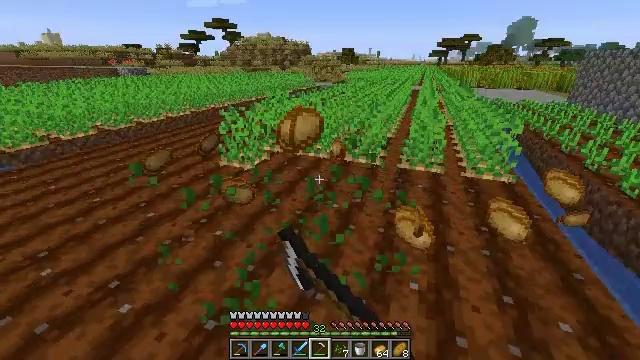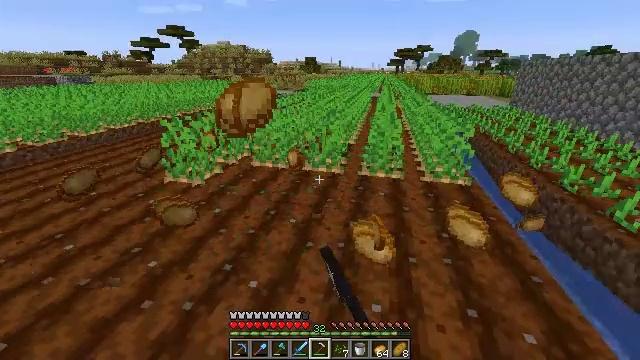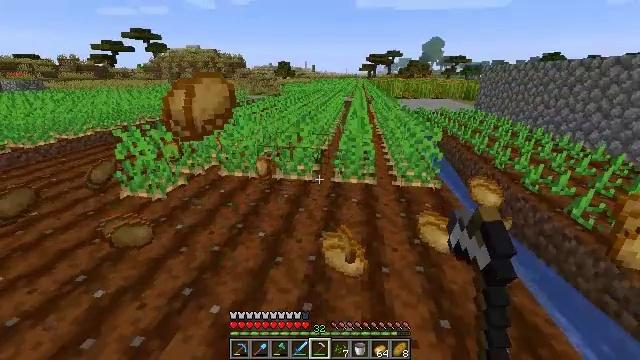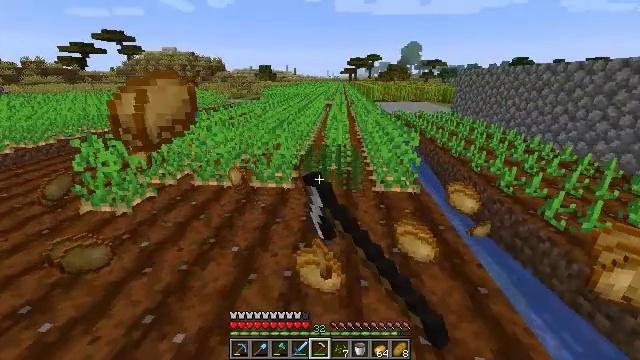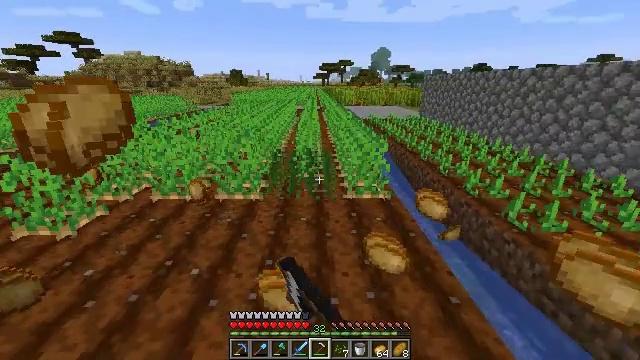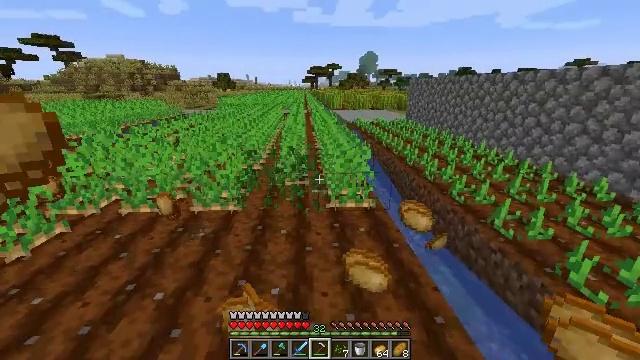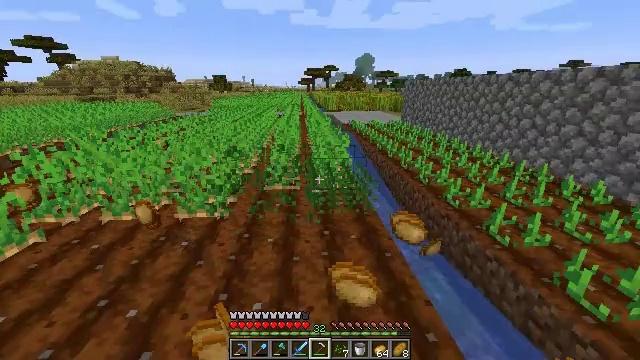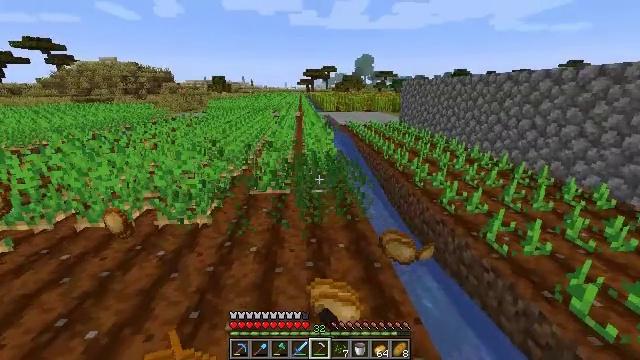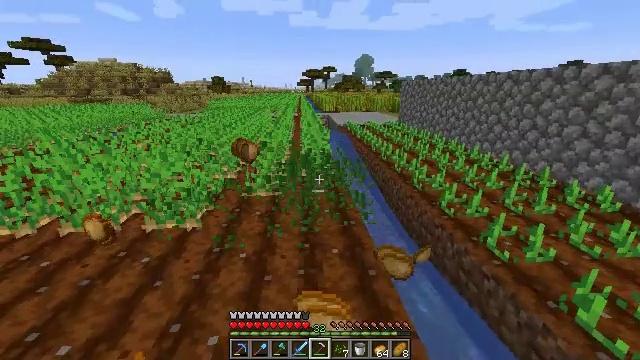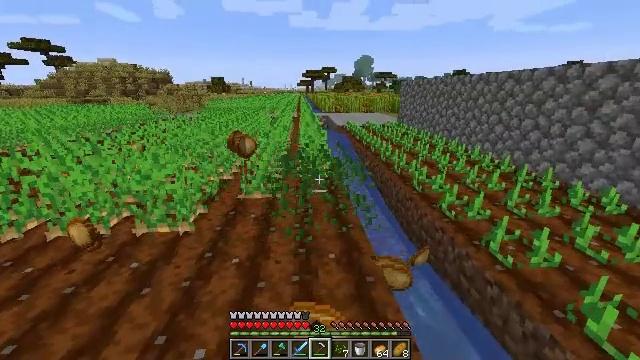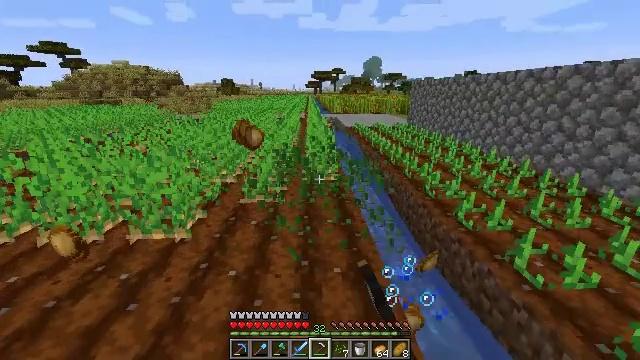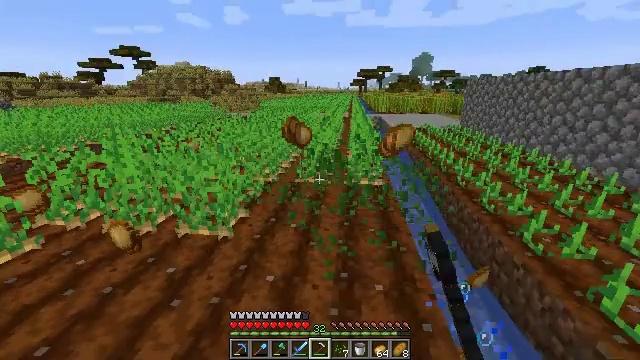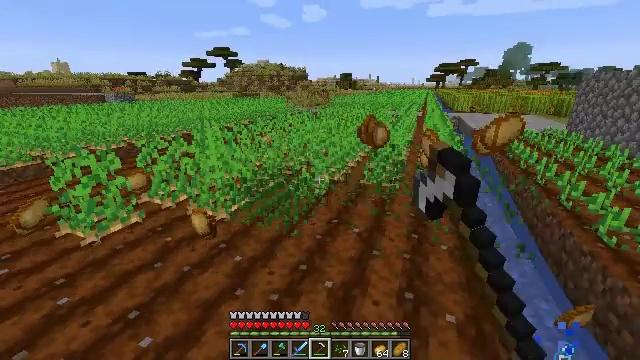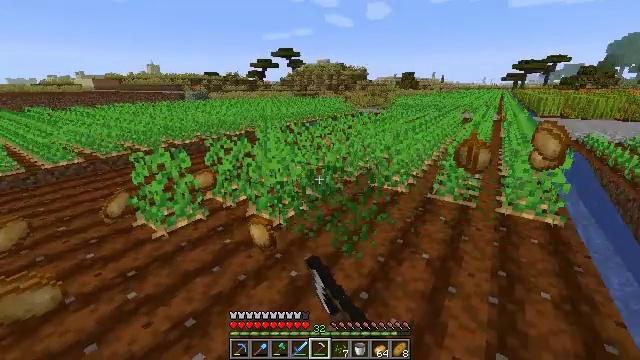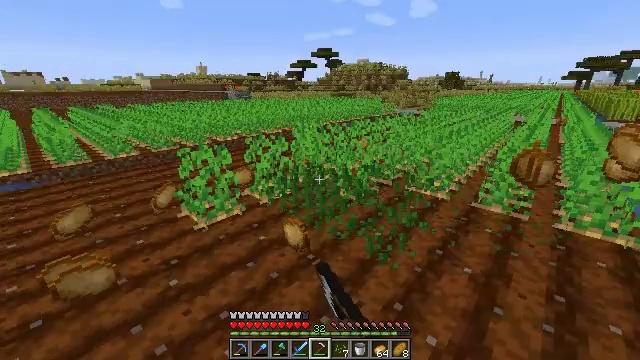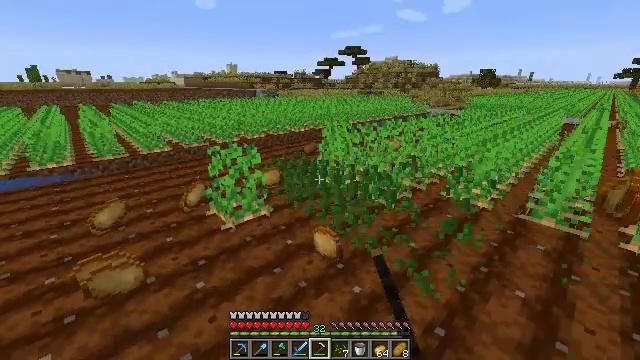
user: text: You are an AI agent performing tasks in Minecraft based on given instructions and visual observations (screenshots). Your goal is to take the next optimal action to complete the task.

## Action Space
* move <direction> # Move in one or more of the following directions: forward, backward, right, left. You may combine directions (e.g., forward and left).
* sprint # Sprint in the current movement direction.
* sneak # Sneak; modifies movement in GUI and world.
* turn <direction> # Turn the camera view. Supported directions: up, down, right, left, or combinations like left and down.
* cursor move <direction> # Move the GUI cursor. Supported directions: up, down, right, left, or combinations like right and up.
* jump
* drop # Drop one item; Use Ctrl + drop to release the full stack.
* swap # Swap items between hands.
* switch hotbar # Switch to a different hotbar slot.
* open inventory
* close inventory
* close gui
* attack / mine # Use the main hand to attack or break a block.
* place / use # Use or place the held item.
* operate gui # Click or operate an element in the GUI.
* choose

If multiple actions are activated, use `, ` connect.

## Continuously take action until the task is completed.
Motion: motion action
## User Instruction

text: Collect potatoes from the garden.
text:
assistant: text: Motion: move forward and move right, turn right and up, attack / mine
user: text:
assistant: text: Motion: move forward and move right, turn right and up, attack / mine
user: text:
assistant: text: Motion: move forward and move right, turn right, attack / mine
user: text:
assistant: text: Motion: move forward and move right, turn right and up, attack / mine
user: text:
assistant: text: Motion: move forward and move right, turn right, attack / mine
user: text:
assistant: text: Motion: move forward and move right, attack / mine
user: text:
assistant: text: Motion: move forward and move right, attack / mine
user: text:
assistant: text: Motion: move forward, attack / mine
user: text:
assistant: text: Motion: move forward, attack / mine
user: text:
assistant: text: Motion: move forward and move left, turn left, attack / mine
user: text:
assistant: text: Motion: move forward and move left, turn left, attack / mine
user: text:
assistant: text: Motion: move forward and move left, turn left, attack / mine
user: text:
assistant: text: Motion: move forward and move left, turn left, attack / mine
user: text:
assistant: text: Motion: move forward and move left, turn left, attack / mine
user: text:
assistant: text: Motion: move forward and move left, turn left, attack / mine
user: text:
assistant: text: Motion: move forward and move left, turn left, attack / mine
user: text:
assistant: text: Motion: move forward and move left, turn left, attack / mine
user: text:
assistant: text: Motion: move forward and move left, attack / mine
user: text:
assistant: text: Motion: move forward and move left, attack / mine
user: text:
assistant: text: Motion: move forward and move left, turn right, attack / mine
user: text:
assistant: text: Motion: move forward and move left, turn right, attack / mine
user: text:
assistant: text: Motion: move forward and move left, attack / mine
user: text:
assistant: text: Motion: move forward and move left, turn right, attack / mine
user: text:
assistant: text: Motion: move forward and move left, turn right, attack / mine
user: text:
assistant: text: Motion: move forward and move left, turn right, attack / mine
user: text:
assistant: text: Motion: move forward and move left, turn right, attack / mine
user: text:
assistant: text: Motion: move forward and move left, turn right, attack / mine
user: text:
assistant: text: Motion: move forward and move left, turn right, attack / mine
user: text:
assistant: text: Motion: move forward and move left, turn right, attack / mine
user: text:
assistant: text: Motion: move forward and move left, turn right, attack / mine